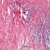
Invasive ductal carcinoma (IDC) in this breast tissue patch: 1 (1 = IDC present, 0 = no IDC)